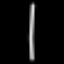
Label: line